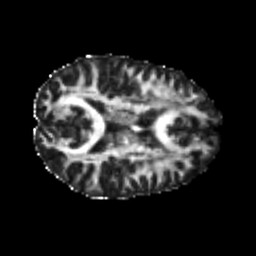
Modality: FA
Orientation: axial
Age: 26
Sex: female
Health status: healthy
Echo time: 0.074 s